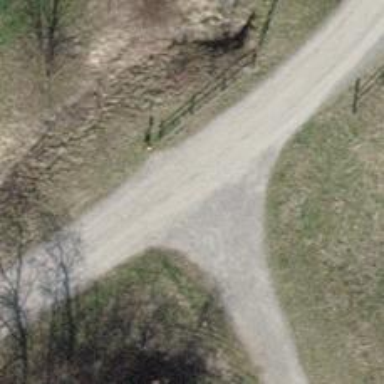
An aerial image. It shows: Unpaved track with grade1 track type.